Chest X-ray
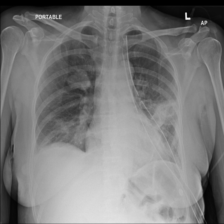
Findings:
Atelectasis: positive
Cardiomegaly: negative
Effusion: negative
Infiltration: negative
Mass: negative
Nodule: negative
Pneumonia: negative
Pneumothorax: negative
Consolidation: negative
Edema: negative
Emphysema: negative
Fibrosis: negative
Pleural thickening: negative
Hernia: negative